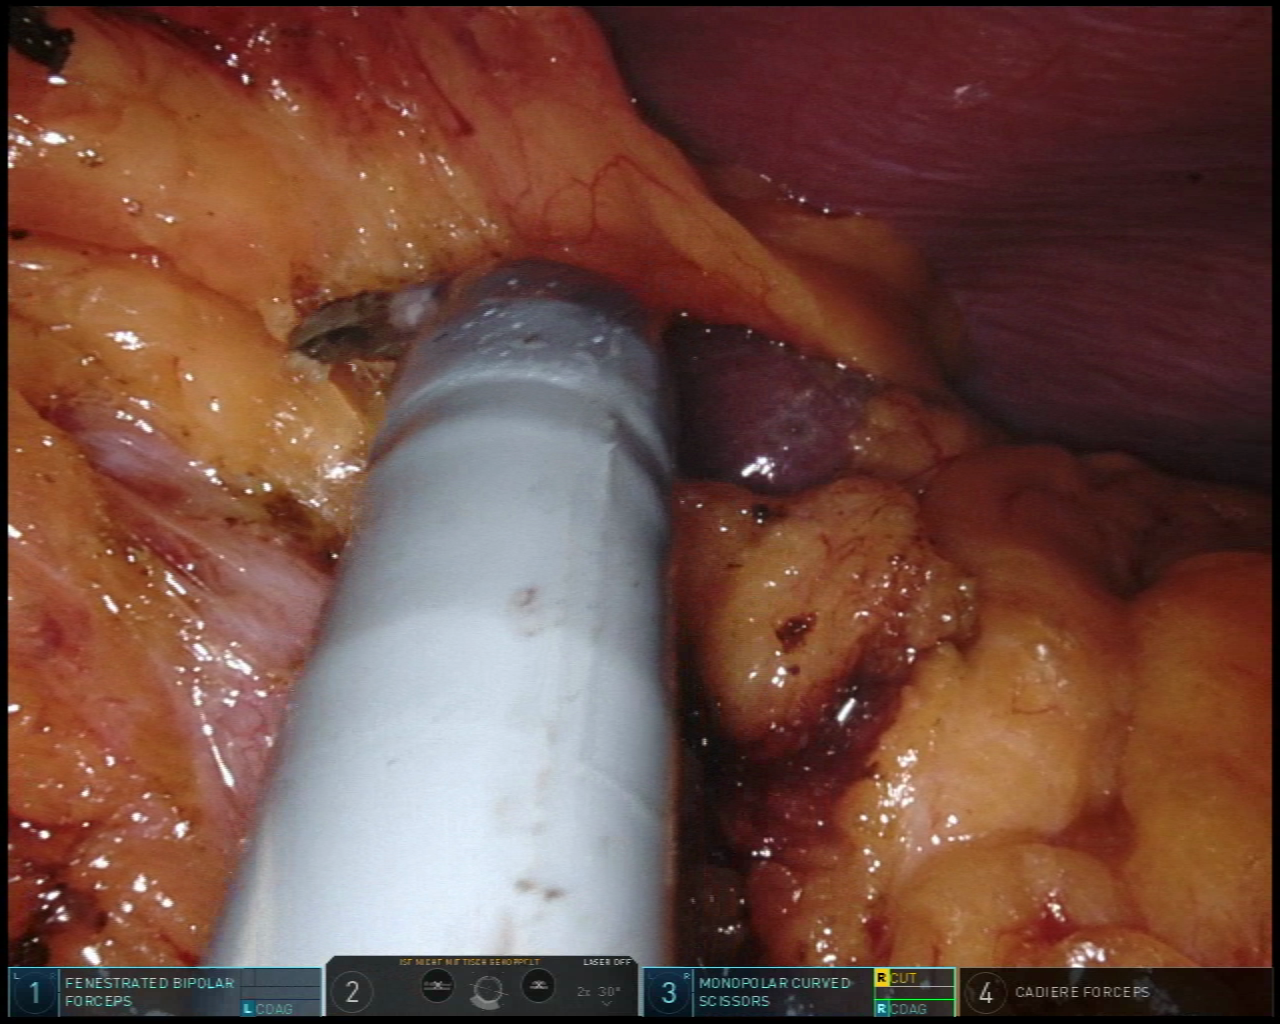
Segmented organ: stomach
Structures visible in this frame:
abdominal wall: yes
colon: no
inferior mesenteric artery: no
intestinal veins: no
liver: no
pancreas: no
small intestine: no
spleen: yes
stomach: yes
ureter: no
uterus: no
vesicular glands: no